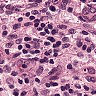
Metastatic tissue present: no